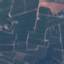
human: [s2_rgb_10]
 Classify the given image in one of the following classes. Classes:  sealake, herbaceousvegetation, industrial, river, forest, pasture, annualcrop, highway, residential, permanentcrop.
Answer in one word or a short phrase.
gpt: PermanentCrop